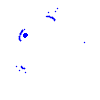
Particle: pion